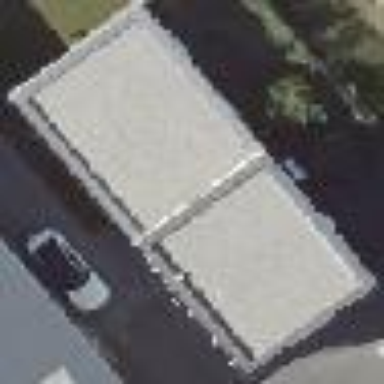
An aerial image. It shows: Industrial building.